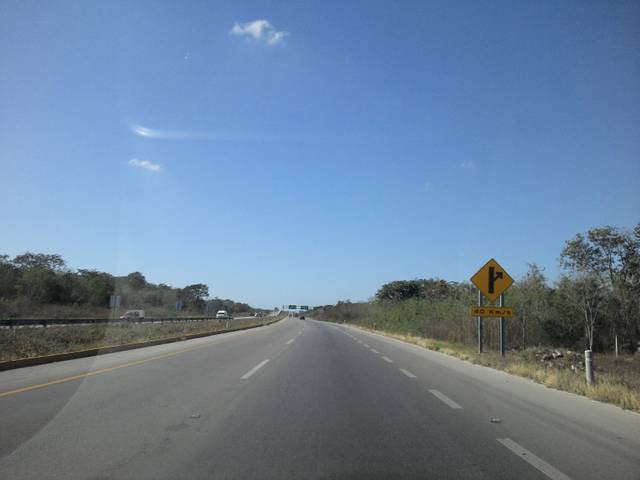
Region: Mexico
Coordinates: 20.874, -89.716